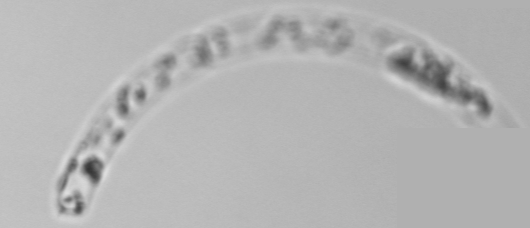
Label: Guinardia_striata